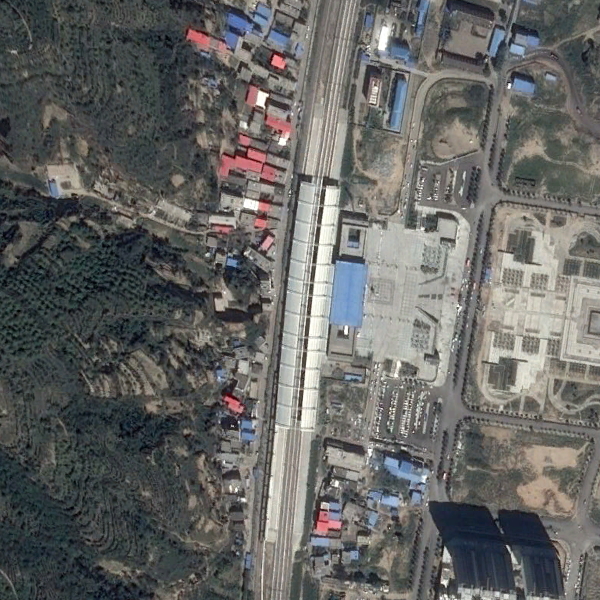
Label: RailwayStation